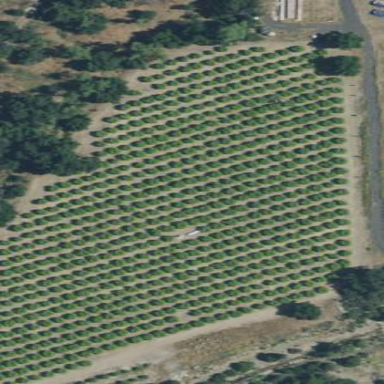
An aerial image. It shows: Orchard.